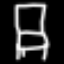
Label: chair